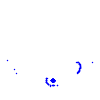
Particle: pion